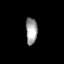
Tissue: prostate
Cell type: Myeloid cells
Senescence score: 0.2417
Nuclear area (px): 297
Mean DAPI intensity: 160.552